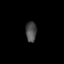
Tissue: prostate
Cell type: Others
Senescence score: 0.3612
Nuclear area (px): 214
Mean DAPI intensity: 75.271